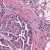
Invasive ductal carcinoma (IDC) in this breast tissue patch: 0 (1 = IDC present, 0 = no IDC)